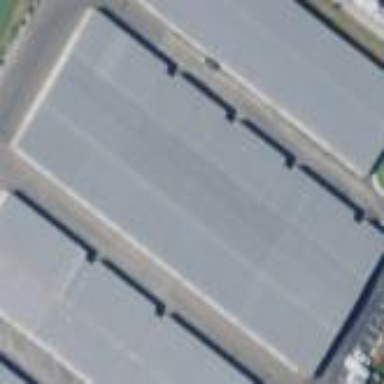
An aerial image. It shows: Building used for storage rental.